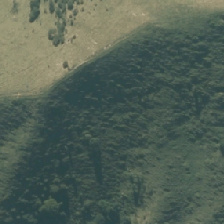
Land cover: high_producing_grassland